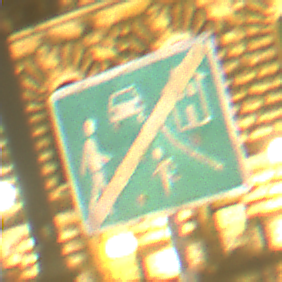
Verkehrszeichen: EndeVerkehrsberuhigterBereich
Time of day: Night
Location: Outdoor (Urban)
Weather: Overcast
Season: NotSpecified
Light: Artificial